Interaction volume radius: 10 \u00c5
Interaction volume height: 20 \u00c5
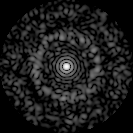
Disorder parameter: 0.8405